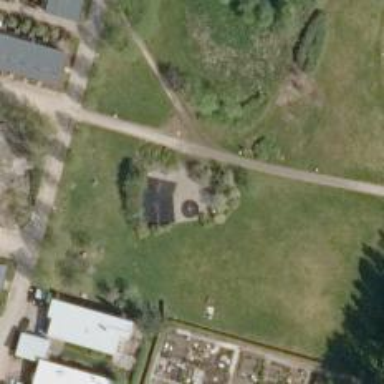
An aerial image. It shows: Springy playground.